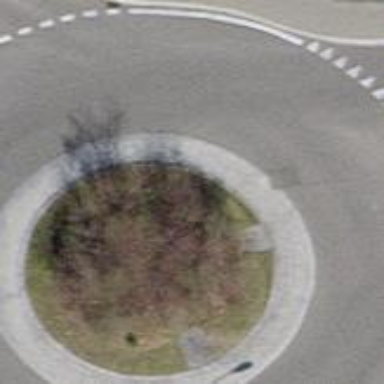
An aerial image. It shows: Tertiary road made of asphalt leading to roundabout junction.